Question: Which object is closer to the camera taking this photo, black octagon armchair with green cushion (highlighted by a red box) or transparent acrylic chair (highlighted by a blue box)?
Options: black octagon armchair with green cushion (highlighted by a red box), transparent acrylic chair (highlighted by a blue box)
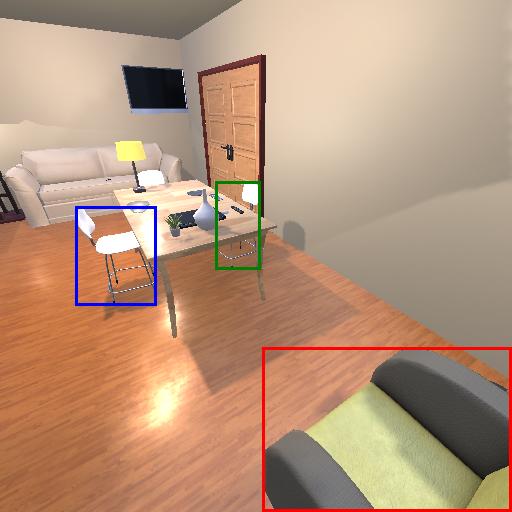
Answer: black octagon armchair with green cushion (highlighted by a red box)